Field crop: maize
Growth stage: 2
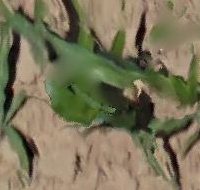
Species: maize